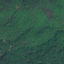
Land use / land cover class: Forest